Current action and preconditions to check: trajectory_clear

Your task: For each precondition in the list above, predict whether it will hold at this action.

Consider the current scene as observed from the mobile robot's camera, and analyze the predicted future states of all dynamic agents (e.g., people, animals, vehicles, or any moving entities) within the NEXT SECOND.

IMPORTANT: Only answer "very likely" if you are absolutely certain—based on strong, clear evidence—that a dynamic agent will violate the precondition in the predicted future state. Do NOT answer "very likely" for unlikely, ambiguous, or low-probability risks.

Ask yourself for each precondition: Is there a high probability, with clear and convincing evidence, that the predicted future states of any dynamic agent will interfere with the predicted future state of the currently executing action within the NEXT SECOND, causing that precondition to fail?

Assess the risk level based on these predictions. Use "likely" or "very likely" if motions create a clear risk of interference.

Use "neutral" or "improbable" if agents are nearby but their predicted paths are clearly diverging or non-conflicting.

Failure Risk Categories: "very improbable", "improbable", "neutral", "likely", "very likely"

Answer Format: Output ONLY the probability_of_failure value from these categories: "very improbable", "improbable", "neutral", "likely", "very likely"

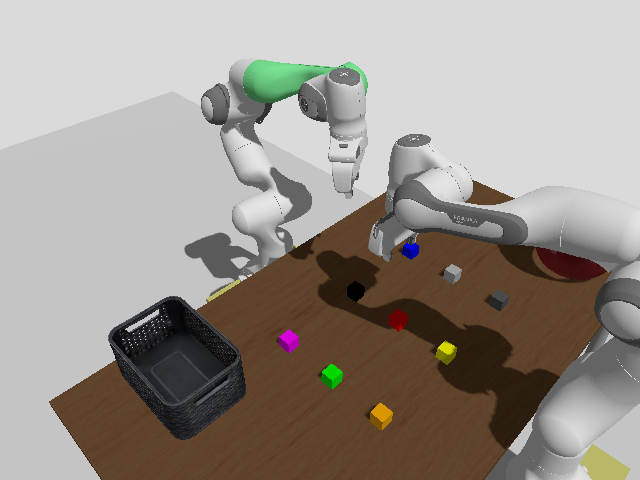

Answer: likely